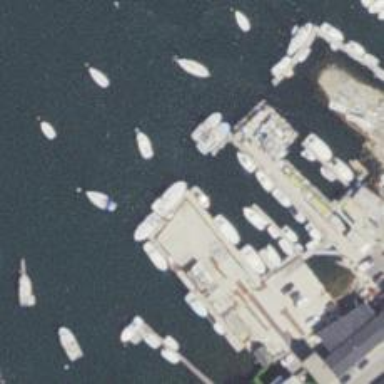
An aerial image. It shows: Man-made pier.